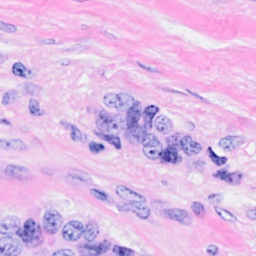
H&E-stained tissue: Breast